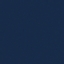
Land use / land cover class: SeaLake